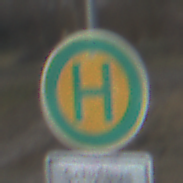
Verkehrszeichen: Haltestelle
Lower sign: ZeitangabenMitBeschraenkungAufWochentage5
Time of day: SunriseSunset
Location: Outdoor (Suburban)
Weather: PartlyCloudy
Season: Winter
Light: Natural